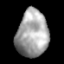
Tissue: lung
Cell type: Others
Senescence score: 0.7174
Nuclear area (px): 1445
Mean DAPI intensity: 164.165